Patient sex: F
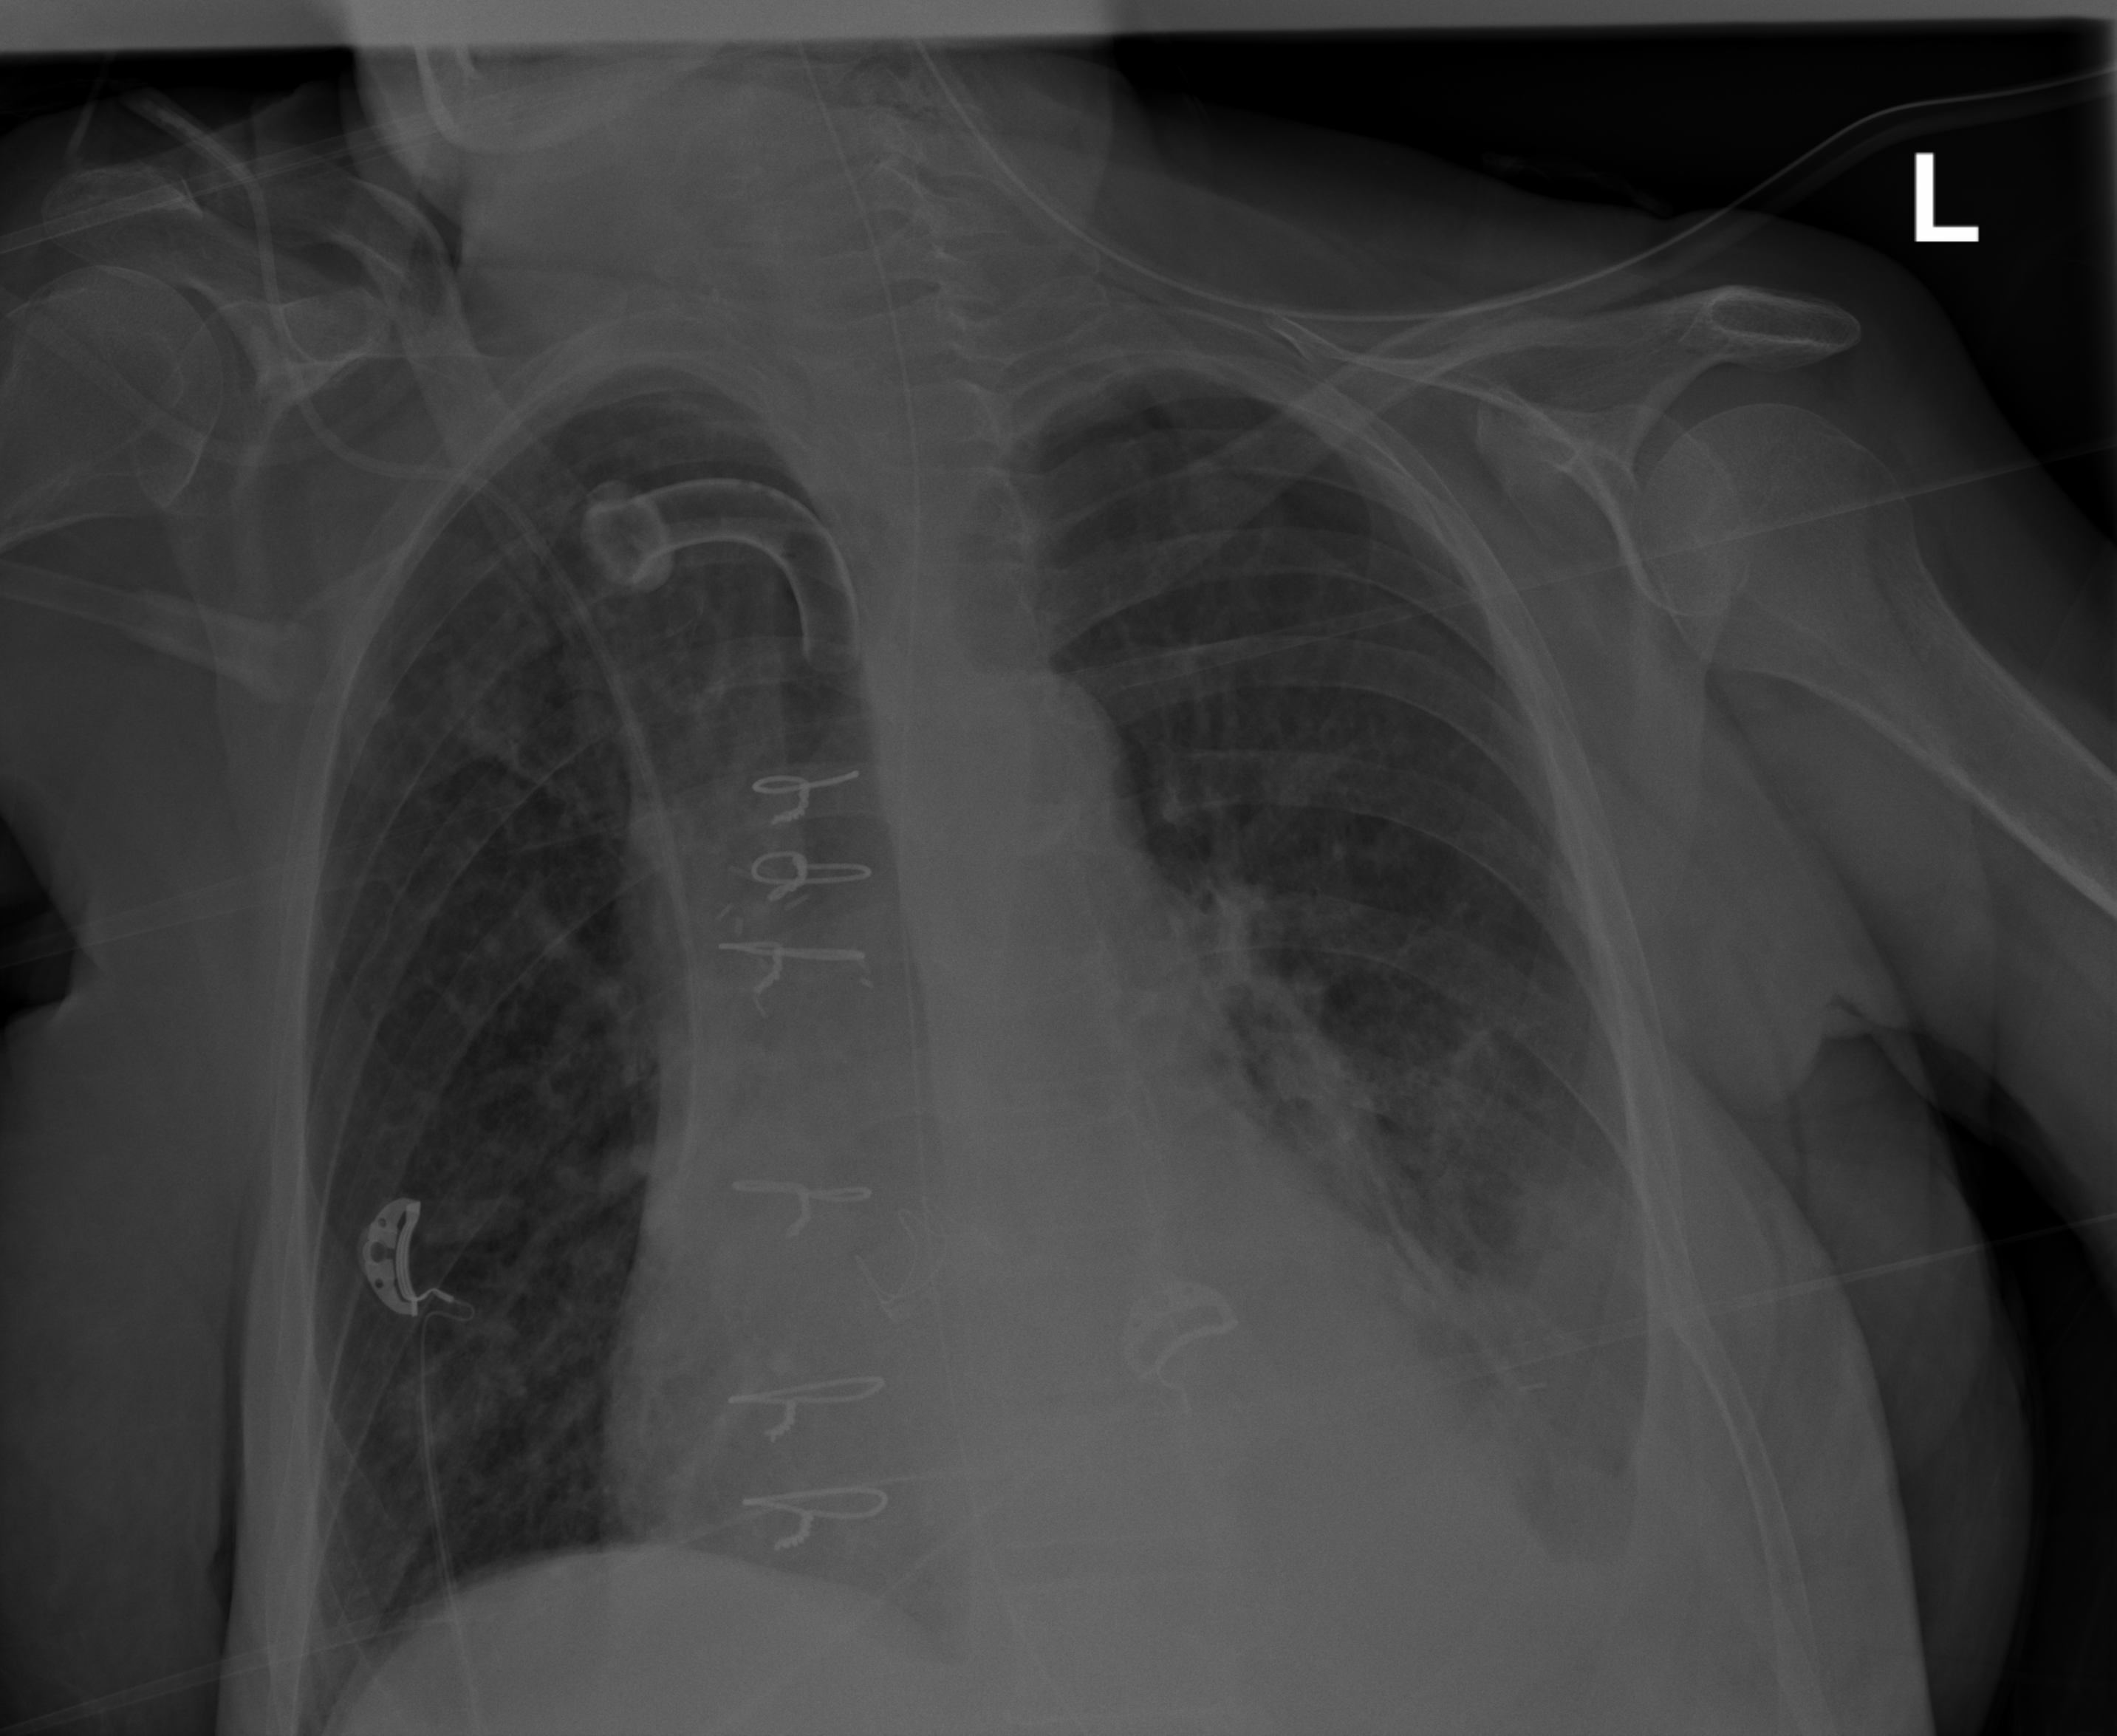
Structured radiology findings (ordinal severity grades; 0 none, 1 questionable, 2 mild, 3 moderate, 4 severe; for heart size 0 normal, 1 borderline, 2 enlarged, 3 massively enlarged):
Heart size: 0
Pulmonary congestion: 0
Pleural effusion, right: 0
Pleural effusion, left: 2
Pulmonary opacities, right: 0
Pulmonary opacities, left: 2
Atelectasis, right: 0
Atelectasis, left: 2